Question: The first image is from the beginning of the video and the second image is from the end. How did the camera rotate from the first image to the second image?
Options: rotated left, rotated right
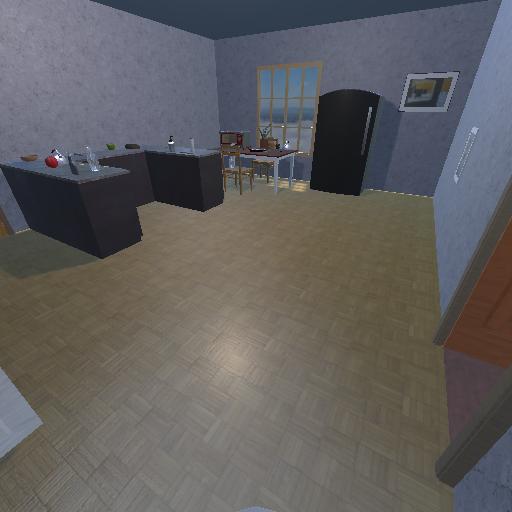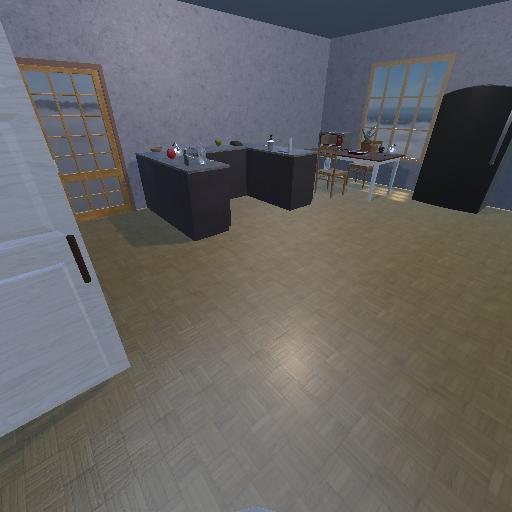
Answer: rotated left